Question: I have a mesh with normalMap loaded:

but the normal map did not cover all the surface.
UVs are correctly set to cover all the surface with texture.
Is there any configuration to force normal map repeating?
material.normalMap.repeat.set( x, x ); do not make any difference.
If i switch normalMap to BumpMap or diffuse map "map", it is loaded correctly.
Code:
'''
child.material.normalMap = THREE.ImageUtils.loadTexture('./js/models/asteroids/big/10035-normal.jpg' );
child.material.normalMap.repeat.set( 1, 1 );
///child.material.needsUpdate = true;
'''
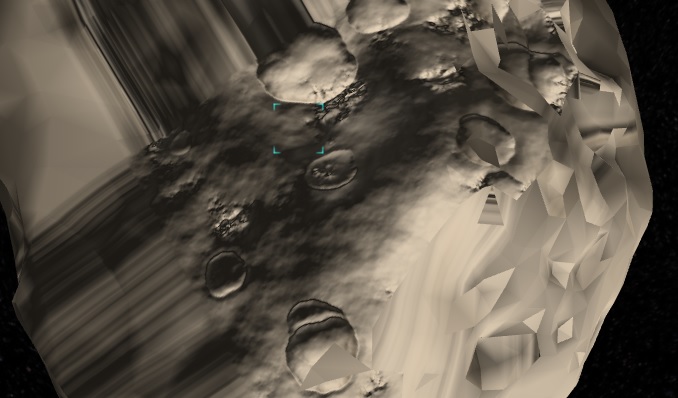
Answer: '''
child.material.normalMap.wrapS = child.material.normalMap.wrapT = THREE.RepeatWrapping;
'''